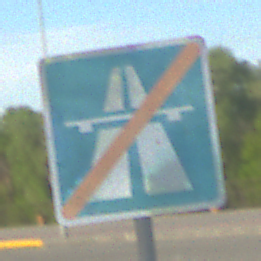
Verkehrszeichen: EndeAutbahn
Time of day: MorningAfternoon
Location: Outdoor (Suburban)
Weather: PartlyCloudy
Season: NotSpecified
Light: Natural